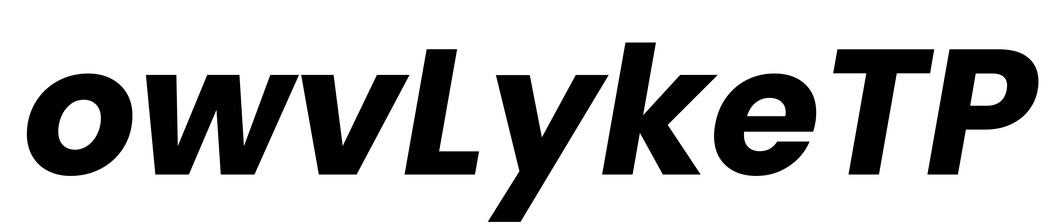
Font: Poppins-BoldItalic